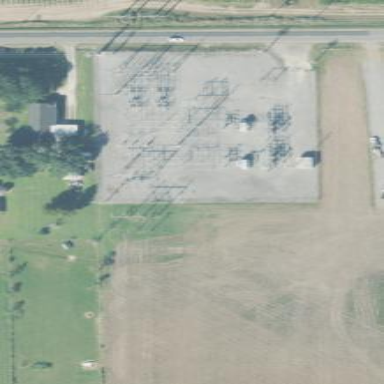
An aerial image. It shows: Outdoor power substation surrounded by fence. The substation is specifically for distribution purposes.